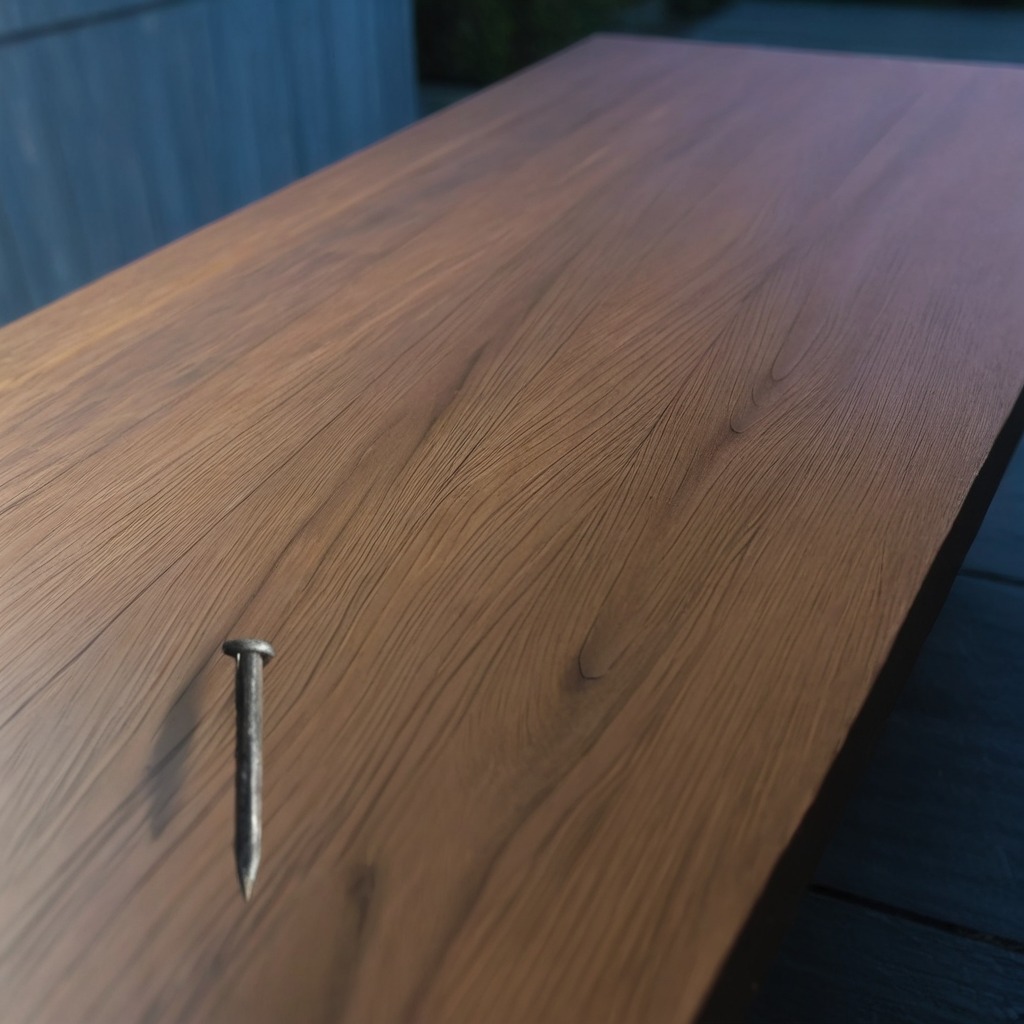
An iron nail is lying on a table.